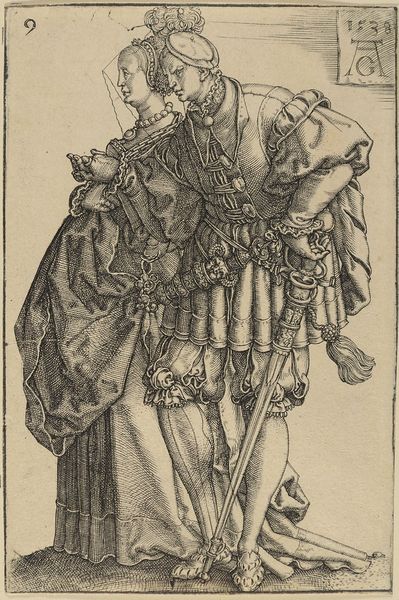
Titel: Tanzendes Paar
Künstler: Heinrich Aldegrever
Standort: Hamburg
Institution: Museum für Kunst und Gewerbe Hamburg
Schlagwörter: mann, frau, frisur, hut, kleid, tanz, mütze, barock, gewand, paar, puffärmel, renaissance, kopfbedeckung, papier, hosen, grafik, graphik, hochsteckfrisur, fotografie, photographie, deko, druckgraphik, druckgrafik, stich, schwert, tracht, dolch, hochzeit, kupferstich, verlobung, kniehose, heirat, beinkleid, gerippt, volkstracht, reproduktionen, eheversprechen, lei, 1538, druckerzeugnisse, rittertum, festlichkeiten, adel und patriziat, verlöbnis, ornamentstich, hochzeitstanz